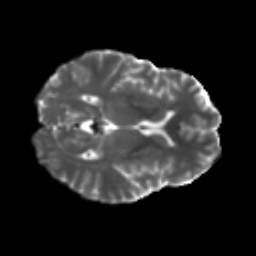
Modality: T2w
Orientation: axial
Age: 37
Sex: female
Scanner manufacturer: ge
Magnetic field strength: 3 T
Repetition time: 7.8 s
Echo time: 0.0608 s